Question: I'm using NavigatorIOS to transition between pages with Image tags. Before each "forward" transition all images blink. How to get rid of it?
Happens on React Native 0.11.0 (untested on later versions) in the Simulator and on the device (iPhone 5).
Demo:

Code:
'''
var React = require('react-native');
var {
AppRegistry,
Image,
NavigatorIOS,
Text,
TouchableOpacity,
View,
} = React;
var NavigatorRoot = React.createClass({
render(){
return (
<NavigatorIOS
style={{flex: 1,}}
ref="navigator"
initialRoute={{
component: TestPage,
title: 'Test Page',
}}
/>
)
},
});
var TestPage = React.createClass({
render(){
return (
<View >
<Image
style={{width: 340, height: 300,}}
source={{uri: "http://dummyimage.com/320/300/090&text=test_image"}}
/>
<Text >
This is a page with intentionally unstyled content. Note that before each "forward" transition the image blinks. Other components (like this text) are not affected.
</Text>
<TouchableOpacity
onPress={()=>{
this.props.navigator.push({
component: TestPage,
title: 'Test Page',
});
}}
>
<View>
<Text >TEST BUTTON</Text>
</View>
</TouchableOpacity>
</View>
);
}
});
AppRegistry.registerComponent('reference', ()=> NavigatorRoot );
'''
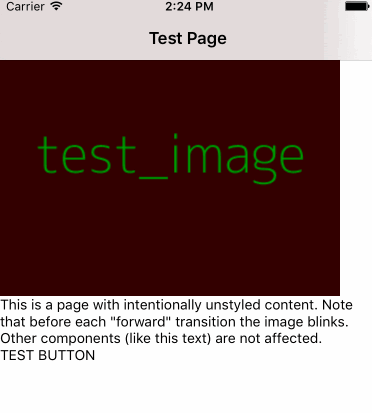
Answer: This is a bug fixed in React Native 0.14. Upgrade or cherry pick <URL>.